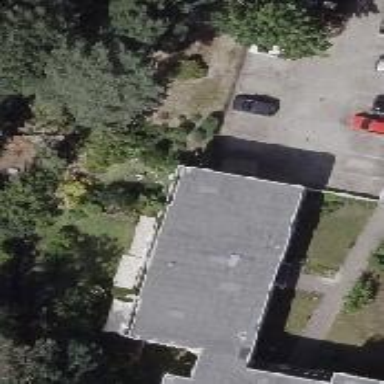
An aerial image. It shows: Apartment building with flat roof.